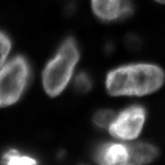
Tissue sample: ovarian
Magnification: 5.0x
Cell type: Ovary cancer cells
Senescence state: senescent